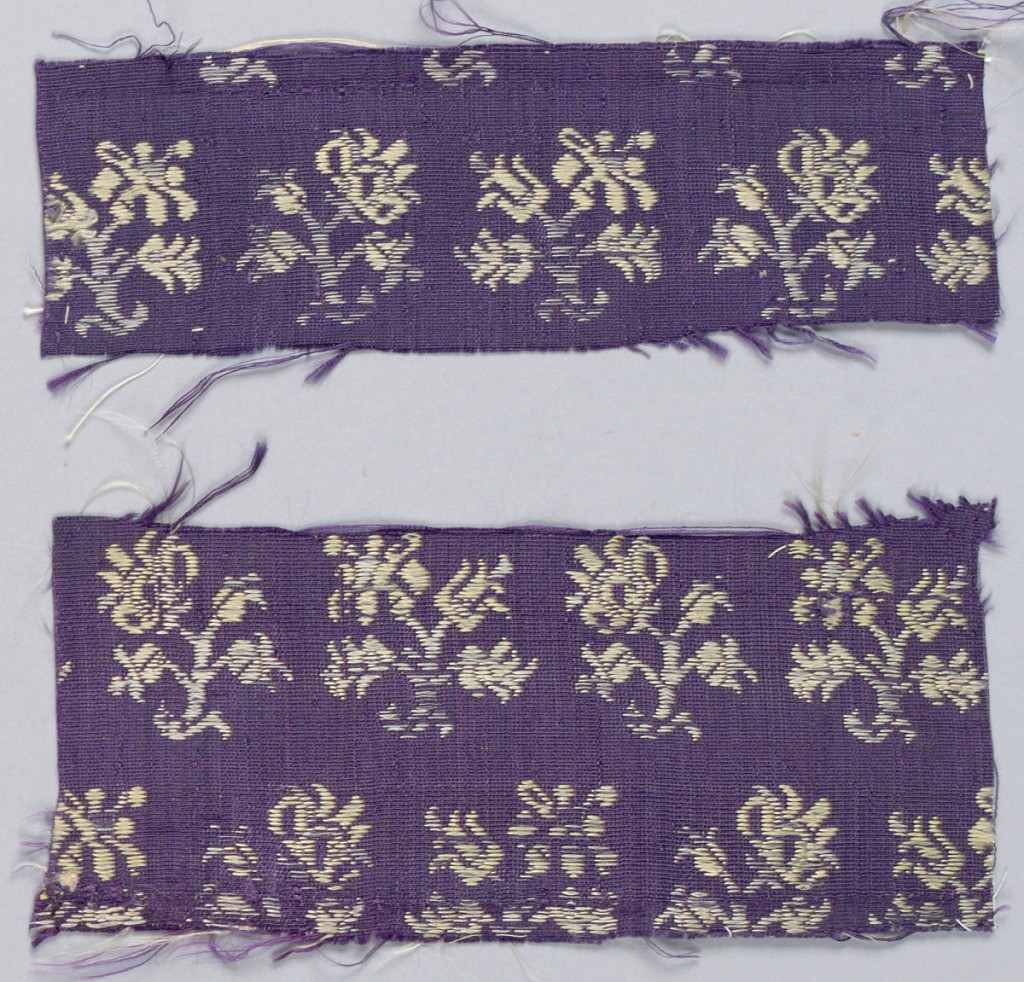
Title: Fragments
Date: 17th century
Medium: silk Technique: plain compound weave
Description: Off-white floral sprigs facing in alternate directions in rows on a deep purple ground.